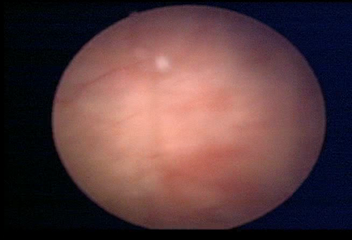
Modality: WLC
Class: Normal mucosa
Bladder cancer association: No